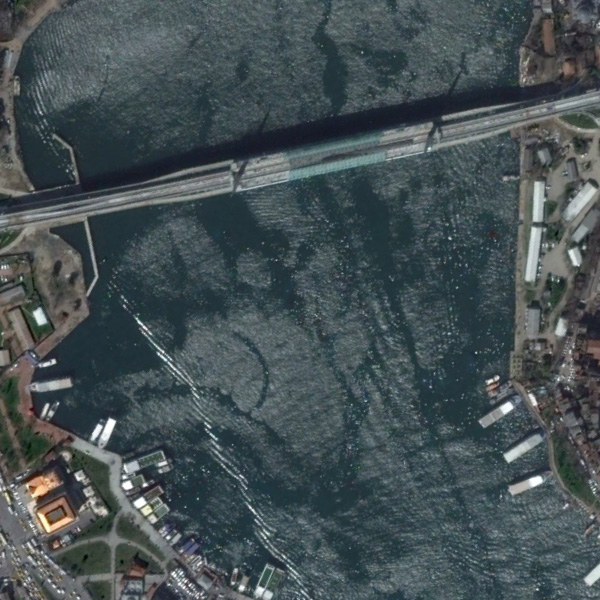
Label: Bridge